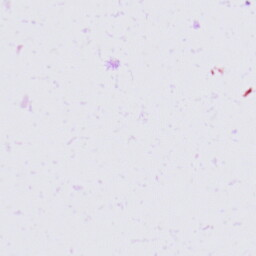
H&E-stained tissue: Skin